Question: I have have two 'div's. I want to display a 'div'( which has other 'div's inside it ) when the 'onclick' event is triggered.
Any help or suggestion would be appreciated.

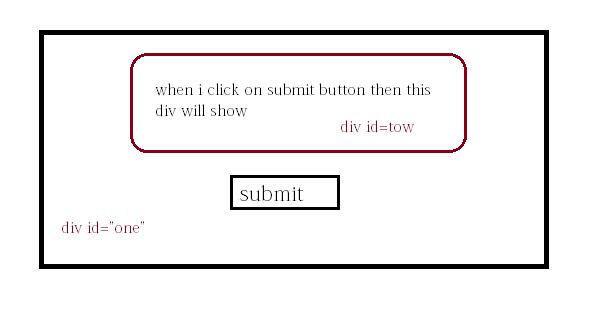
Answer: Here you go:
'''
div{
display: none;
}
document.querySelector("button").addEventListener("click", function(){
document.querySelector("div").style.display = "block";
});
<div>blah blah blah</div>
<button>Show</button>
'''
LIVE DEMO: <URL>